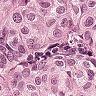
Metastatic tissue present: yes